Question: I have the following method that reads a plist file[see the screenshot attached] and returns it as a mutable array:
'''
+(NSMutableArray *)getSharersPlistArray:(NSString*)plist
{
NSString *AppDetailPlist = [[NSBundle mainBundle] pathForResource:plist ofType:@"plist"];
NSMutableArray* toReturn = [NSMutableArray arrayWithArray:[NSArray arrayWithContentsOfFile:AppDetailPlist]];
NSLog(@"toReturn:%@", toReturn);
return toReturn;
}
'''
The incomplete result of this on a iPad 1 / iOS 5.1 :
'''
(
{
2 = {
image = "Icon-72.png";
name = Email;
type = ShareCell;
};
},
{
0 = {
image = "Icon-72.png";
name = Share;
type = ShareCell;
};
}
)
'''
On the correct/complete result on a 5.1 or 6.0 simulator:
'''
(
{
0 = {
image = "Icon-72.png";
name = Facebook;
type = ShareCell;
};
1 = {
image = "Icon-72.png";
name = Twitter;
type = ShareCell;
};
2 = {
image = "Icon-72.png";
name = Email;
type = ShareCell;
};
},
{
0 = {
image = "Icon-72.png";
name = Share;
type = ShareCell;
};
1 = {
image = "Icon-72.png";
name = Follow;
type = ShareCell;
};
}
)
'''
I did validate the plist, and it looks OK:
find . -name '*plist' -exec plutil {} \;
./Share.plist: OK
Any ideas why? I would appreciate any insight )

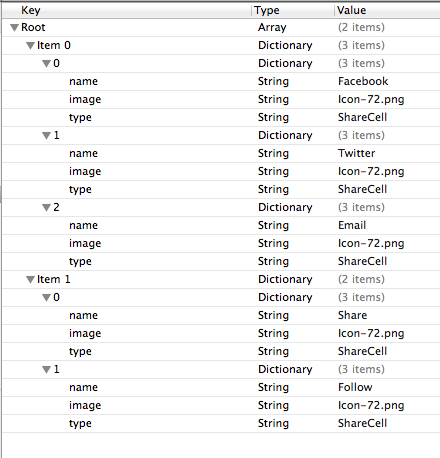
Answer: Try this:
1. clean your Xcode project;
2. delete the app from your iPad 1 / iOS 5.1 device.
Re-build/run.
Hope this fixes it.